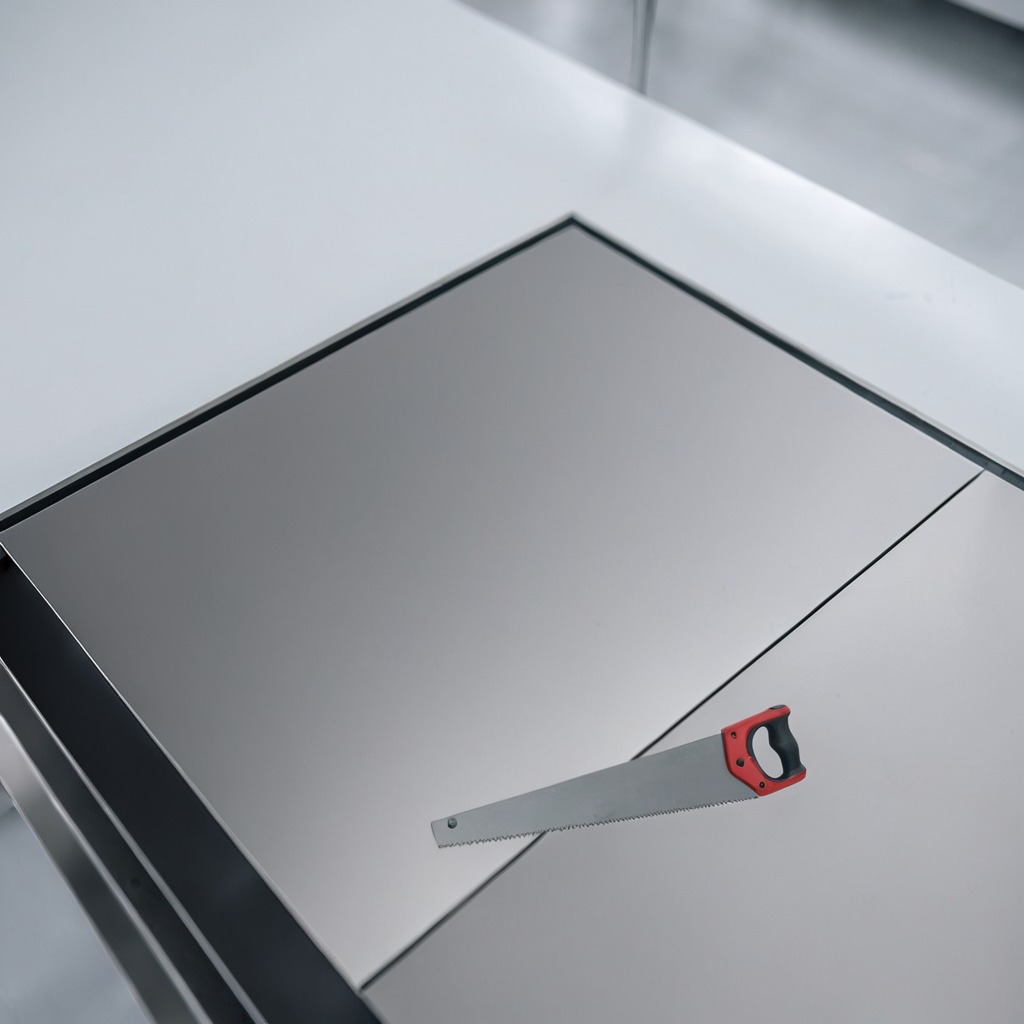
A handheld metal saw is lying on a stainless steel table in a high-end prototyping lab.